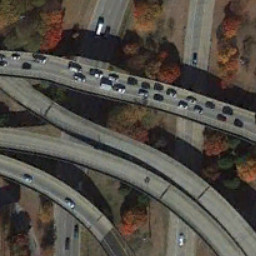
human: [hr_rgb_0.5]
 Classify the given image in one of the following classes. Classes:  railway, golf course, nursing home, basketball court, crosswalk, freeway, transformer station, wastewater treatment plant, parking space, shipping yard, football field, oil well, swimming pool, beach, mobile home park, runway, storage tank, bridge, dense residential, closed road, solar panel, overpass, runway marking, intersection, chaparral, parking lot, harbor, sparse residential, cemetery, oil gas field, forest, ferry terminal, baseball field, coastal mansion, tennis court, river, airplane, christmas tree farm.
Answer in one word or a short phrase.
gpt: overpass